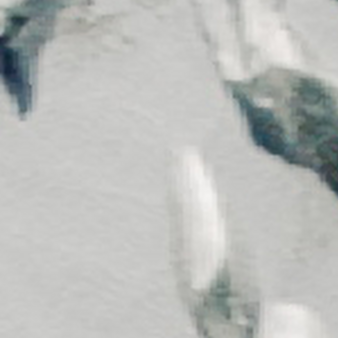
Label: other